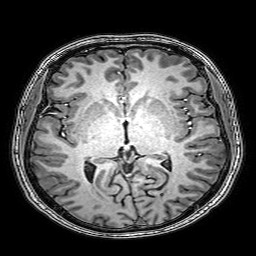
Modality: T1w
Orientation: coronal
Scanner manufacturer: philips
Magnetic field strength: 3 T
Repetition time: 0.0096 s
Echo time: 0.0046 s